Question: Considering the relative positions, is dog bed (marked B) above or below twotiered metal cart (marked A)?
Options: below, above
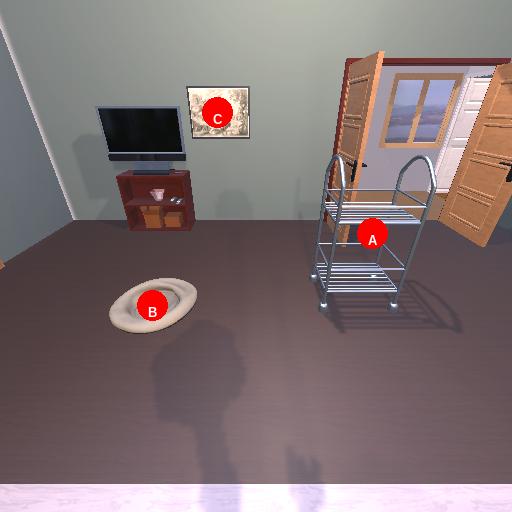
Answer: below